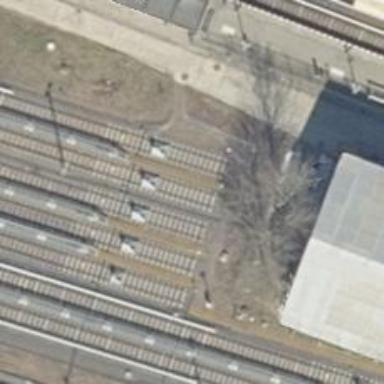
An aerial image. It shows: Yard area with electrified rail tracks.